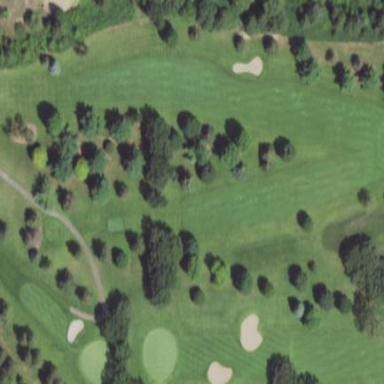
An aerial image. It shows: Area of rough grass used for golf.